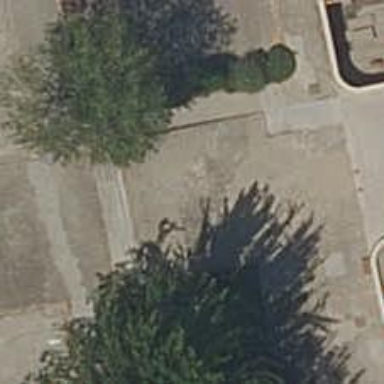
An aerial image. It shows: Steps made of paving stones.